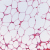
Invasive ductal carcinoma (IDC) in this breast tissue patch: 0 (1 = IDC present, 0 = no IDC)